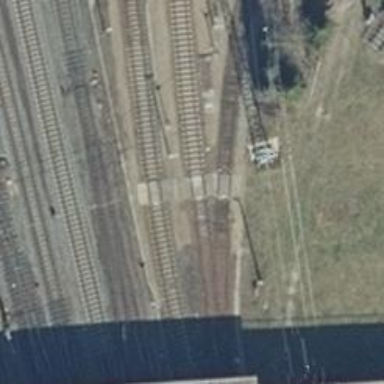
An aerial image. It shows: Disused railway yard.